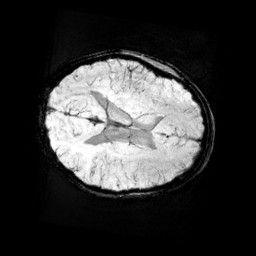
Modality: minIP
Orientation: axial
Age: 10
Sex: female
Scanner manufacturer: siemens
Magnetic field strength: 3 T
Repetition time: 0.027 s
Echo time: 0.02 s